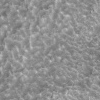
Atmospheric dust classification: not_dusty